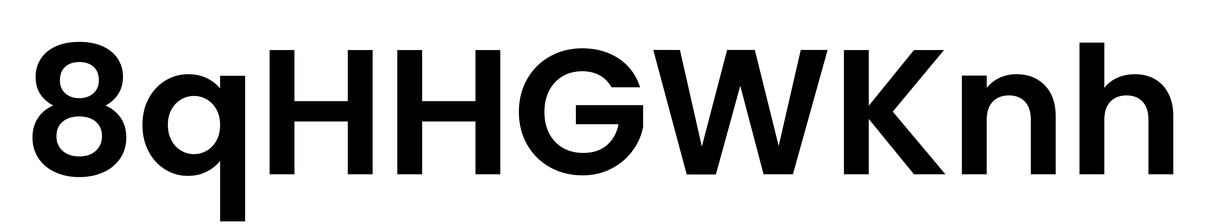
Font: Poppins-SemiBold